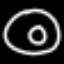
Label: donut